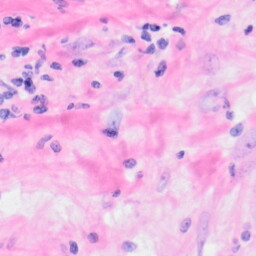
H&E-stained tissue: Kidney